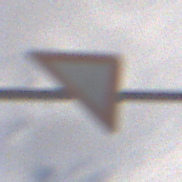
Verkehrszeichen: VorfahrtGewaehren
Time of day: MorningAfternoon
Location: Outdoor (Nature)
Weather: PartlyCloudy
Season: Winter
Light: Natural